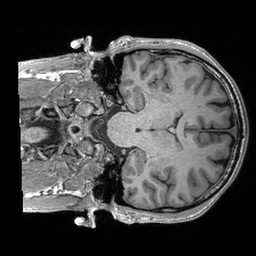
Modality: T1w
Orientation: coronal
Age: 38
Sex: male
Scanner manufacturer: siemens
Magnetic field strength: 3 T
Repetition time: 2.4 s
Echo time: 0.00191 s